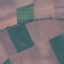
Land use / land cover class: AnnualCrop